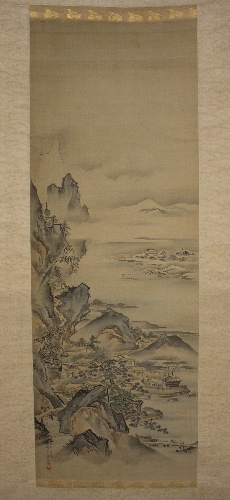
Title: 狩野探水守常筆　蓬莱山・瀟湘八景図|Mount Penglai with Eight Views of Xiao and Xiang
Artist: Kano Tansui Moritsune
Artist bio: active 19th century
Date: 19th century
Object type: Hanging scroll
Classification: Paintings
Medium: One from a triptych of hanging scrolls; ink and color on silk
Culture: Japan
Period: Edo period (1615–1868)
Dimensions: Image: 37 5/8 × 13 1/2 in. (95.6 × 34.3 cm)
Overall with mounting: 73 5/8 × 19 3/8 in. (187 × 49.2 cm)
Overall with knobs: 73 5/8 × 21 1/8 in. × 1 in. (diam. of knobs)  (187 × 53.7 × 2.5 cm)
Department: Asian Art
Credit line: Charles Stewart Smith Collection, Gift of Mrs. Charles Stewart Smith, Charles Stewart Smith Jr., and Howard Caswell Smith, in memory of Charles Stewart Smith, 1914
Accession year: 1914
Repository: Metropolitan Museum of Art, New York, NY
Tags: Mountains|Landscapes